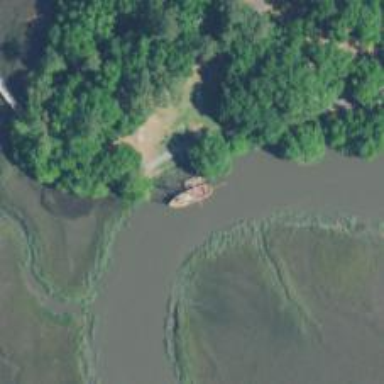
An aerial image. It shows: Historic ship.